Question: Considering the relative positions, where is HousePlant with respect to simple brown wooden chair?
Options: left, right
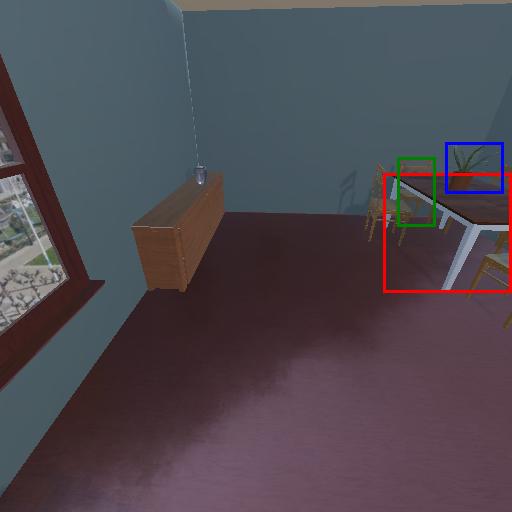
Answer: left